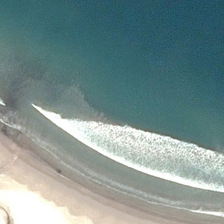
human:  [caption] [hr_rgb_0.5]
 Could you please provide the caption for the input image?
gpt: white waves are between yellow beach and blue ocean .

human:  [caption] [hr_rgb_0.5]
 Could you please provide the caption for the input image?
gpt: white waves are between yellow beach and blue ocean .

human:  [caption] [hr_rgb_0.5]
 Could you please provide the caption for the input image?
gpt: white waves are between yellow beach and blue ocean .

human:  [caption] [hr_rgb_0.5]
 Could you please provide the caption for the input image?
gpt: white waves are between yellow beach and blue ocean .

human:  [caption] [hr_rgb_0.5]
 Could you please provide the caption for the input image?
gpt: white waves are between yellow beach and blue ocean .